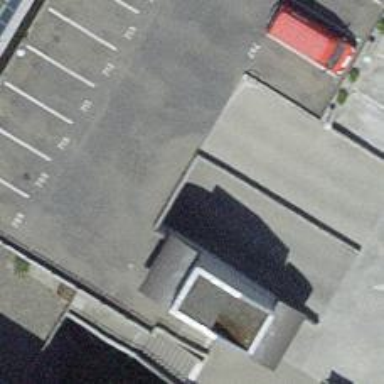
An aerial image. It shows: Parking aisle designated as service road.